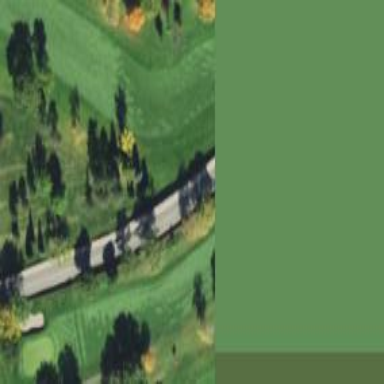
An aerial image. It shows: Grassy area designated as golf fairway.